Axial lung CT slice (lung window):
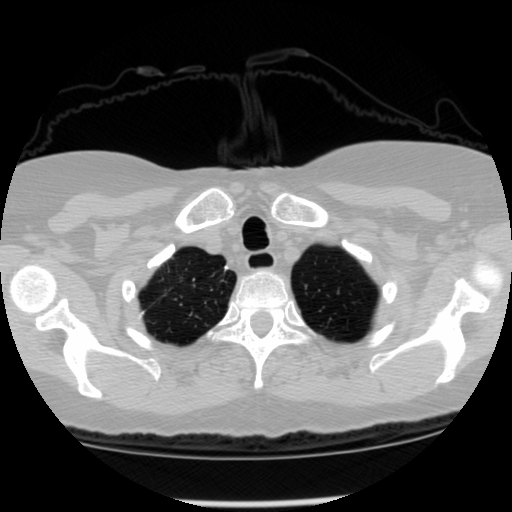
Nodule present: no